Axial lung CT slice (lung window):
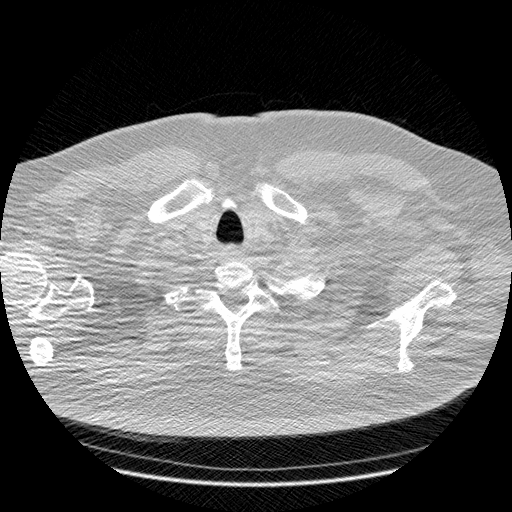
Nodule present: no